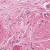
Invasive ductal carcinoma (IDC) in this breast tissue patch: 0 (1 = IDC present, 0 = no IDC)